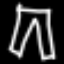
Label: pants